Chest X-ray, PA view. Patient: 58 years old, sex M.
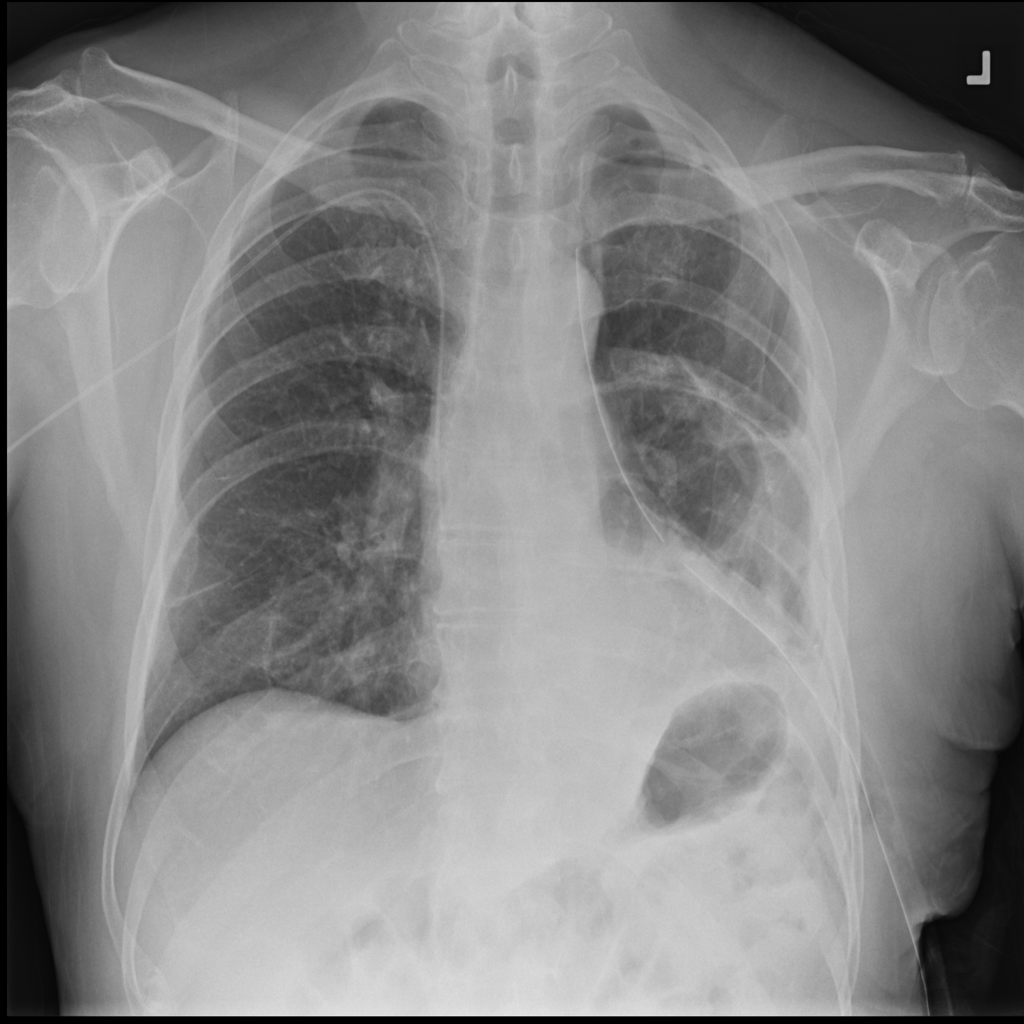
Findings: Pneumothorax